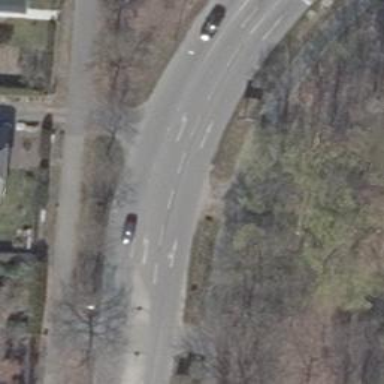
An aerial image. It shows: Secondary road with asphalt surface. There are separate sidewalks on both sides.